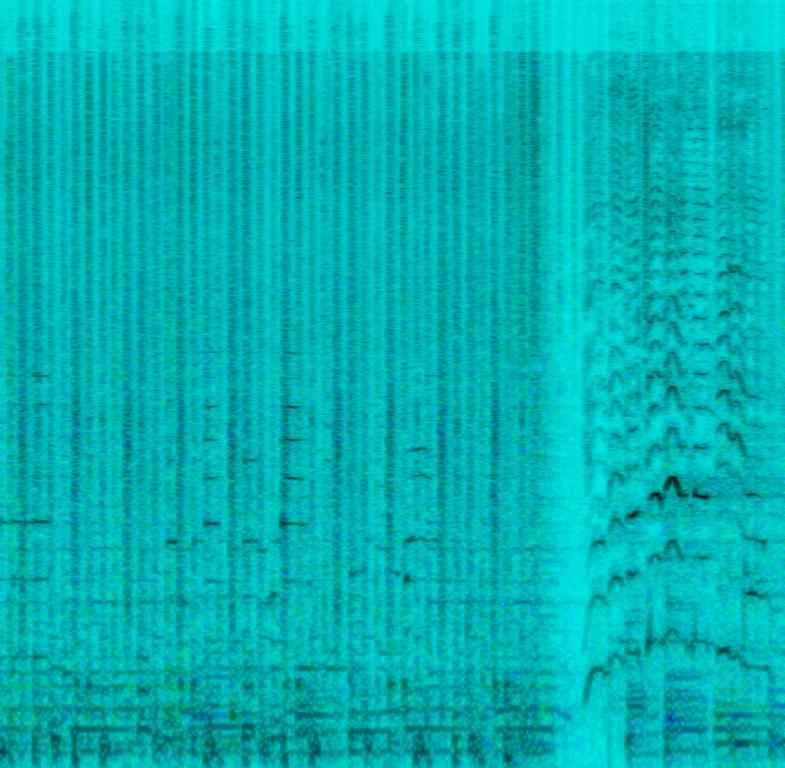
Latin music featuring a quick tempo, hand percussion, tambourine, lively hand claps, guiro, a low tuned bass drum, an acoustic guitar solo with a wah effect, flamenco inspired fast acoustic guitar strumming, complex chords and a modern electric bass sound supporting a passionate female singer.